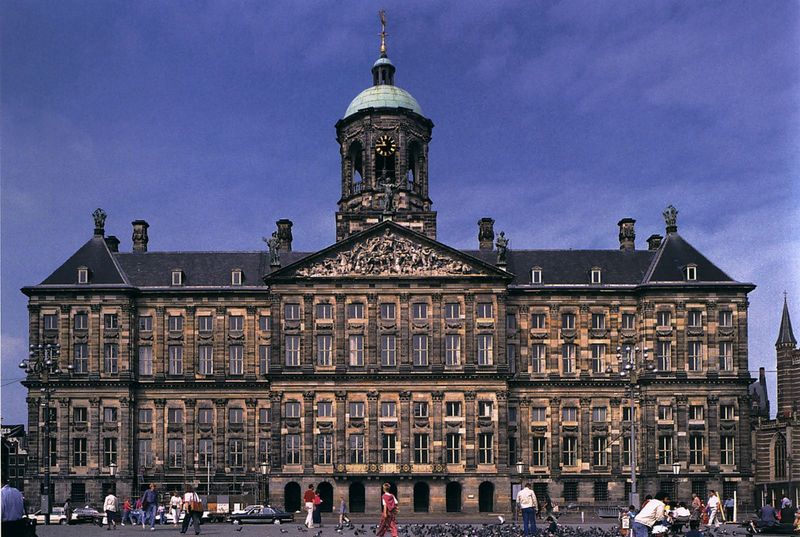
Titel: Rathaus in Amsterdam
Künstler: Jacob van Campen
Standort: Amsterdam, Rathaus (EU - NL)
Schlagwörter: kirchturm, gebäude, front, turm, statue, deutschland, passanten, pilaster, auto, uhr, foto, tauben, polizei, rathaus, statuen, amsterdam, ordnung, hamburg, prachtbau, glockenspiel